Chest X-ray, PA view. Patient: 46 years old, sex M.
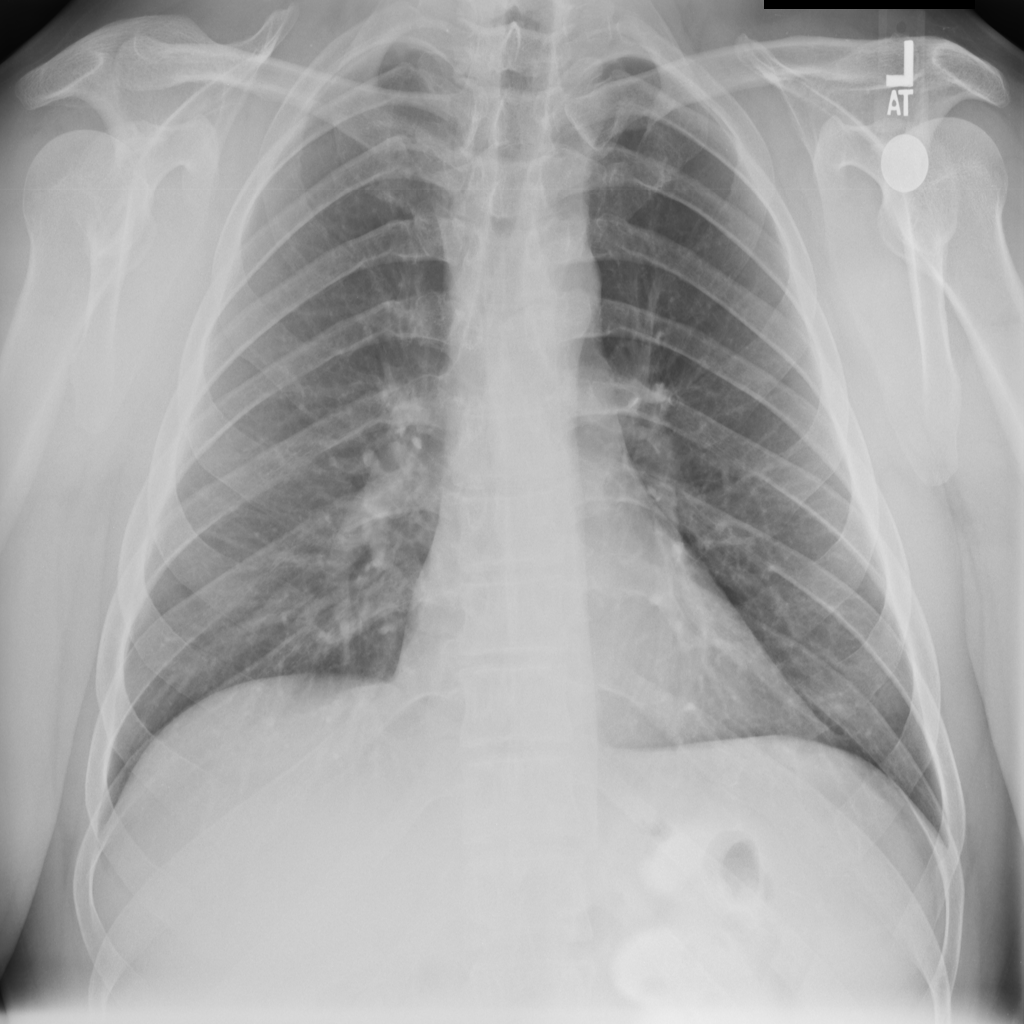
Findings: No Finding